Field crop: maize
Growth stage: 2
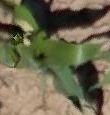
Species: maize